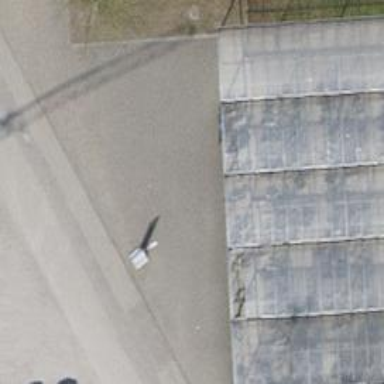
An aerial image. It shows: Bench for seating.